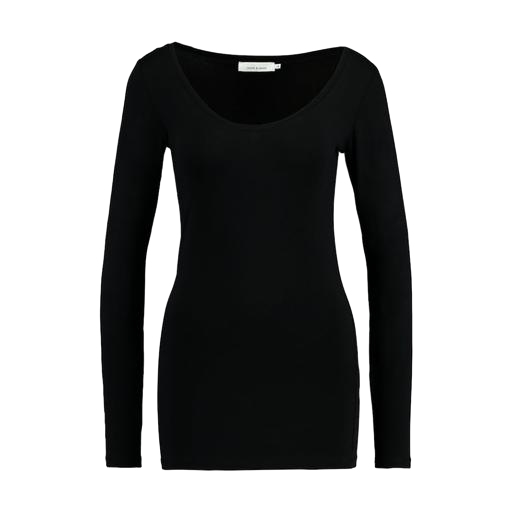
black long-sleeved jersey top, black long t-shirt, black longline crew neck top, white background